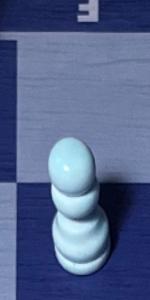
Label: Pawn_White